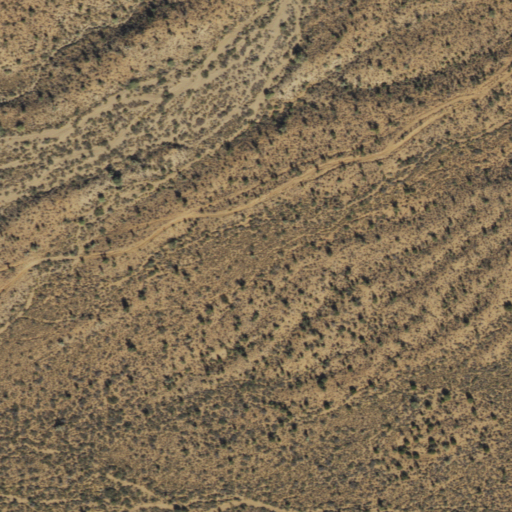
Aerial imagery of valley in Arizona named Round Valley containing only shrub